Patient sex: F
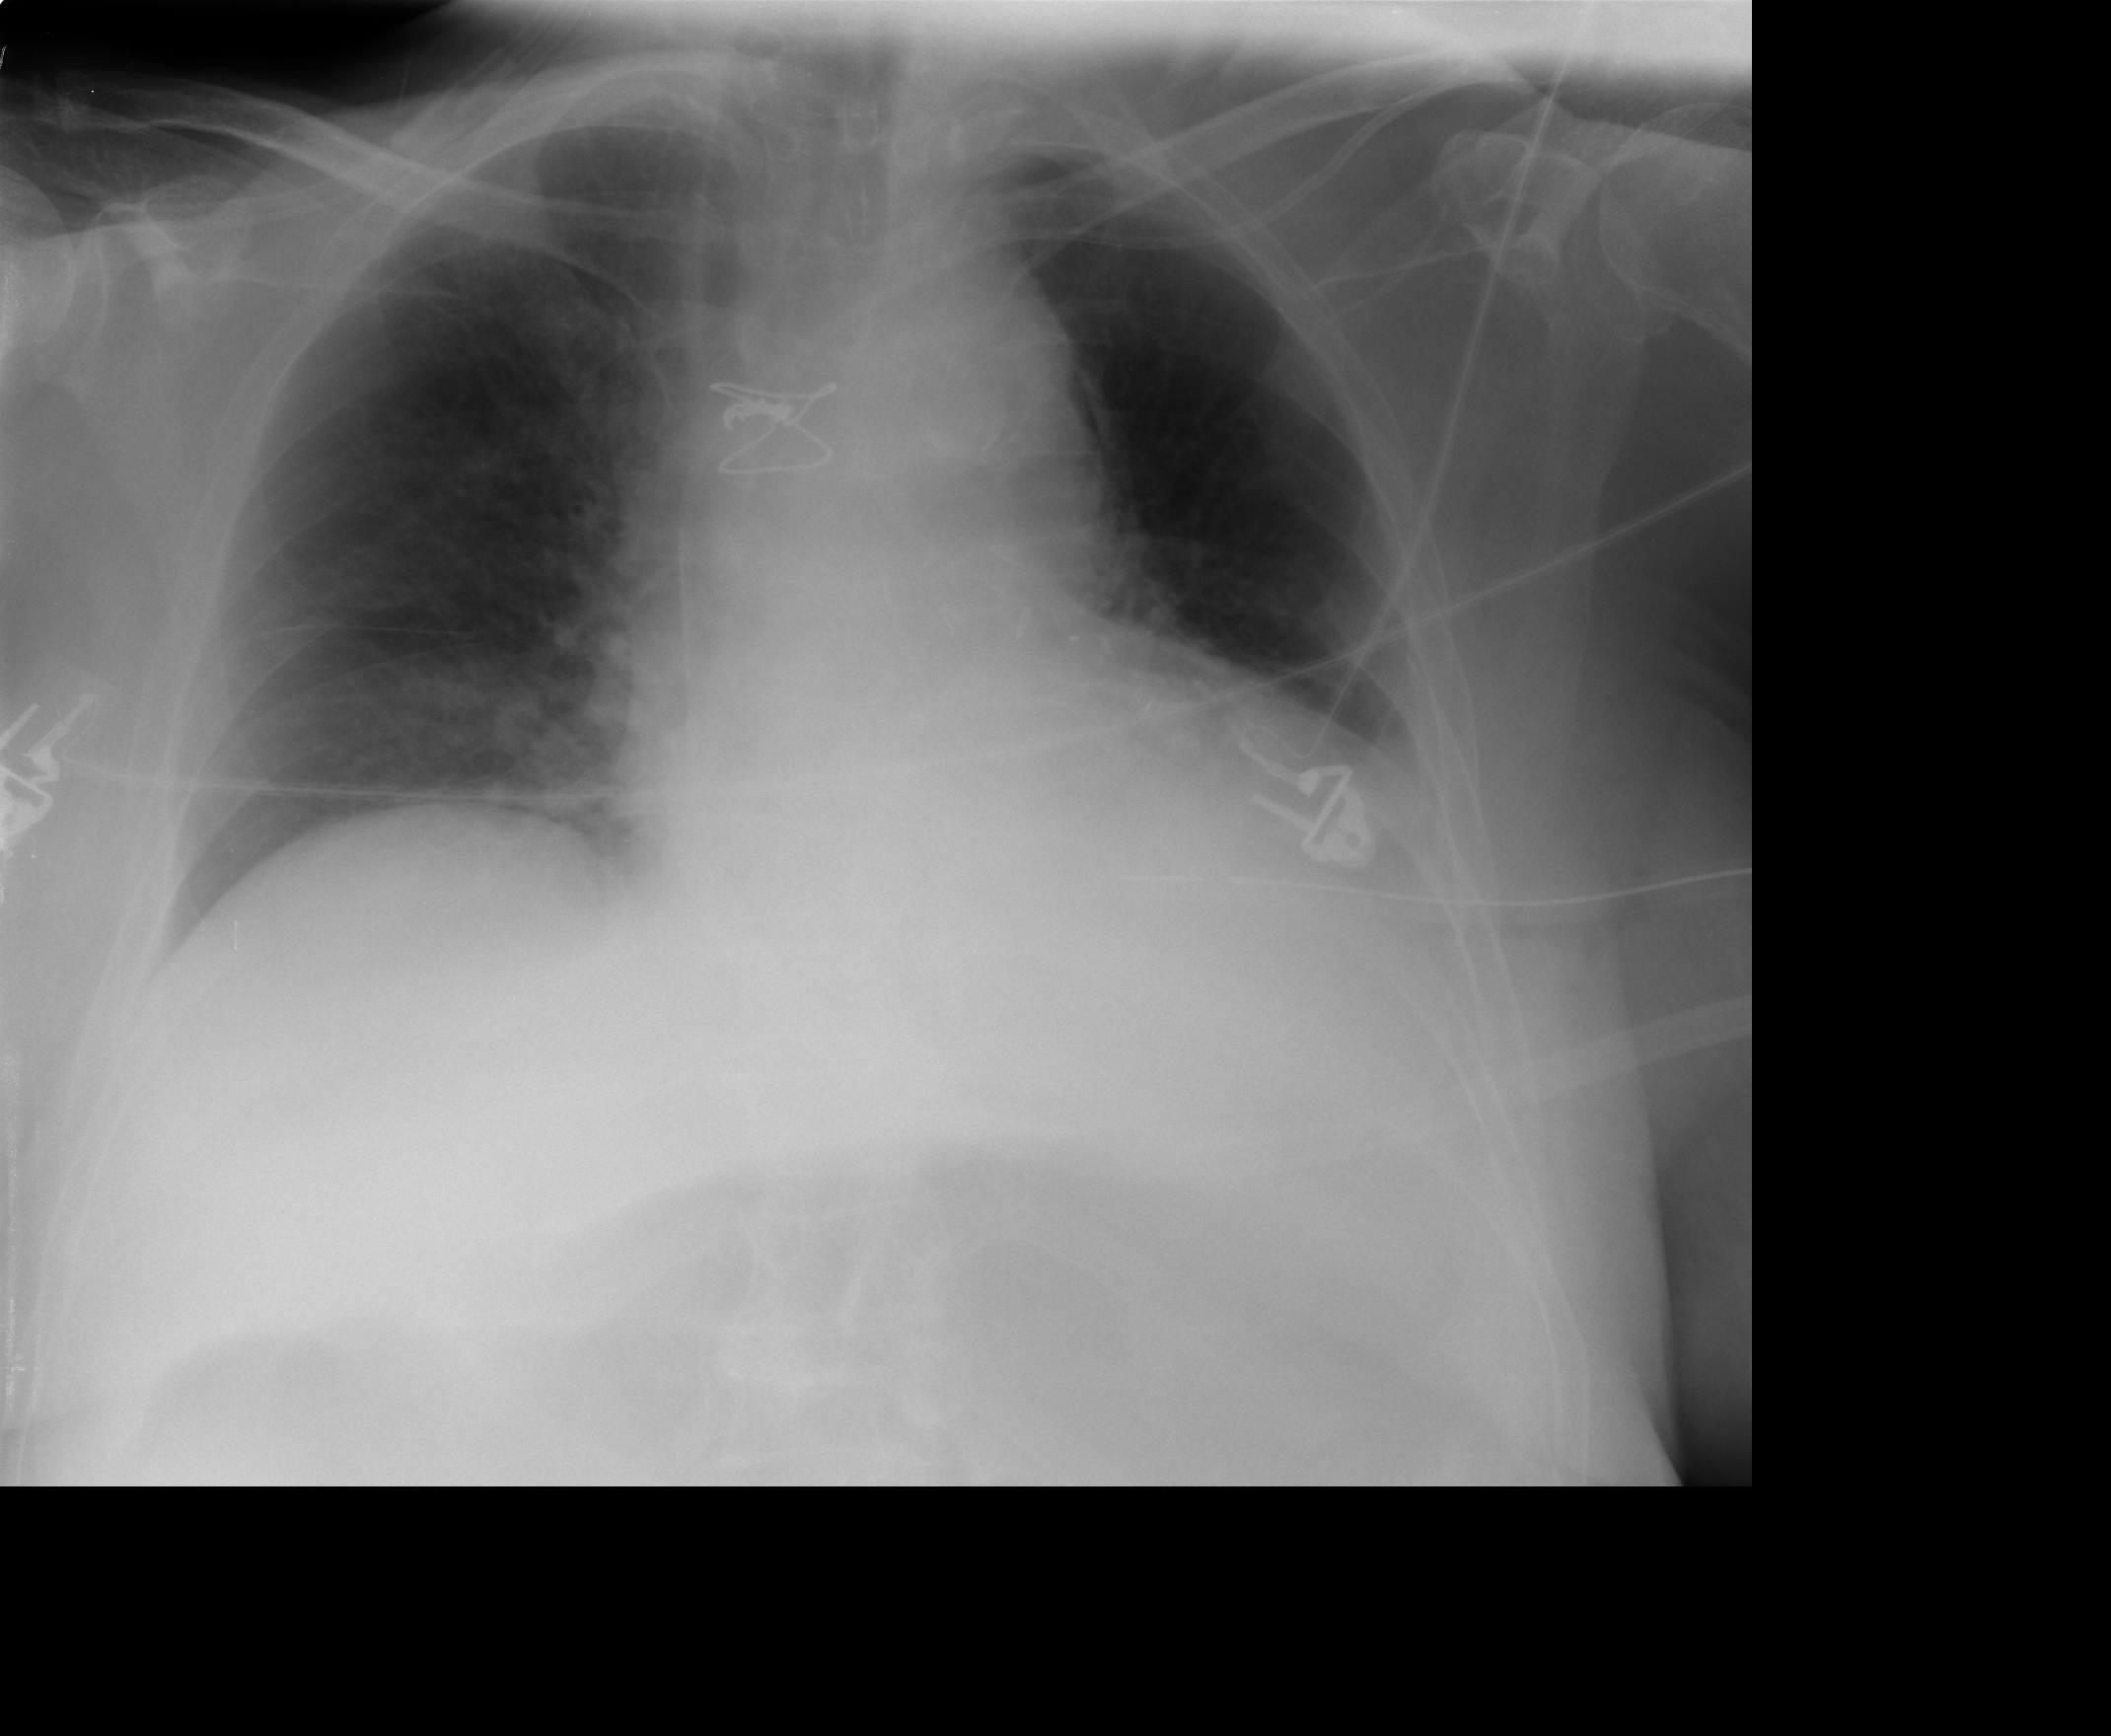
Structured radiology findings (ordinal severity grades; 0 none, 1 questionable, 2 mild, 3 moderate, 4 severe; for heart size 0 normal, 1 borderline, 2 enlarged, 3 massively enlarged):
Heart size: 0
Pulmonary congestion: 1
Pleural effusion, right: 0
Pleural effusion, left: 1
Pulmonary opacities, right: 0
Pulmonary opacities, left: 0
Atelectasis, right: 1
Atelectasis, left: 1